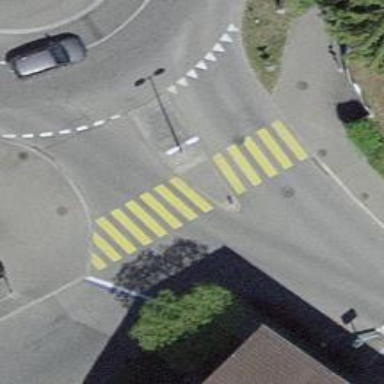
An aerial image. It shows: Footway with asphalt surface leading to traffic island.